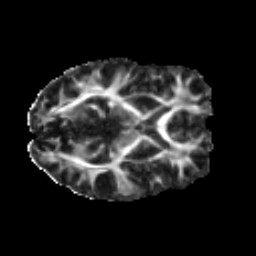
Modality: FA
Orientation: axial
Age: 24
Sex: female
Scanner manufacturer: ge
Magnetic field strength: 3 T
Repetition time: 7.8 s
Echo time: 0.0606 s